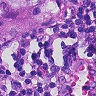
Metastatic tissue present: yes